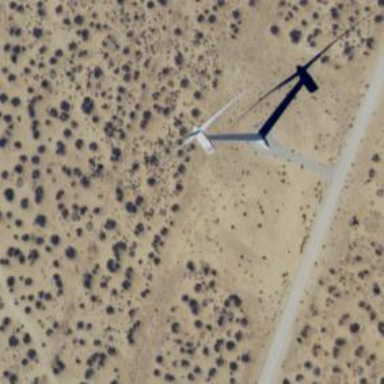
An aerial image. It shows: Wind power generator with horizontal axis wind turbine manufactured by Vestas.